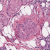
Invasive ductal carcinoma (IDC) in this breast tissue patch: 1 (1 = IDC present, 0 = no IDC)